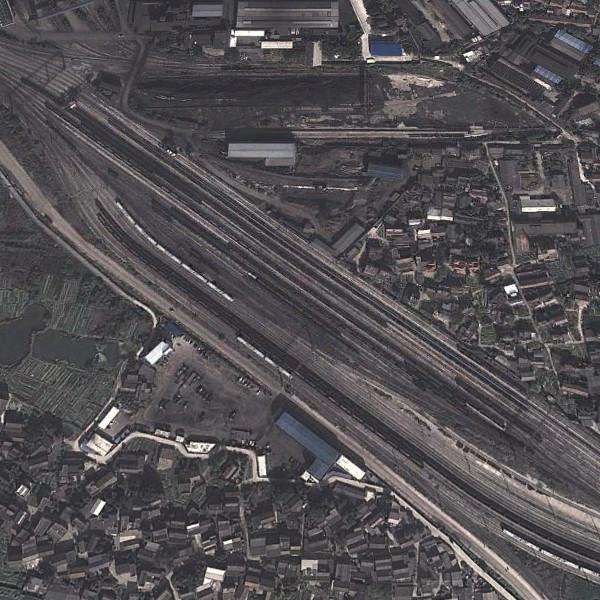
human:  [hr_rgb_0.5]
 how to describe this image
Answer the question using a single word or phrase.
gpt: railway station